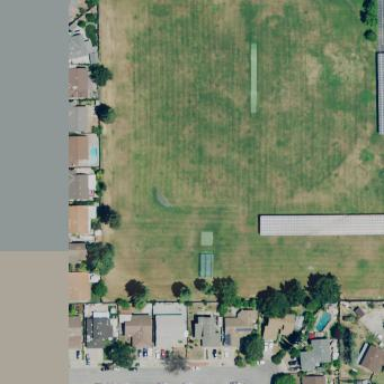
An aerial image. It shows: Cricket pitch for leisure and sports activities.